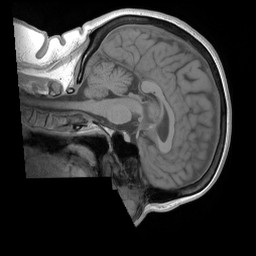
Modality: T1w
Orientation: sagittal
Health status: ill
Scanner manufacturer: siemens
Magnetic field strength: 3 T
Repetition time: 0.35 s
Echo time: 0.00266 s